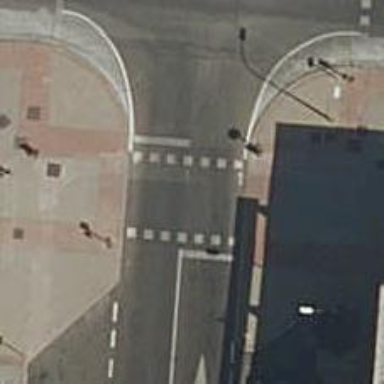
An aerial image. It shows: Road crossing with traffic signals.